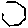
Label: hexagon